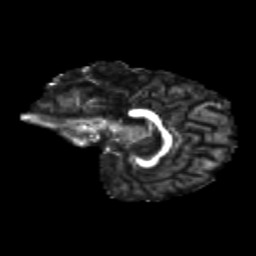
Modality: FA
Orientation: sagittal
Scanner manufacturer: siemens
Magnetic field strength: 3 T
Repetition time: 9.2 s
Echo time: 0.084 s